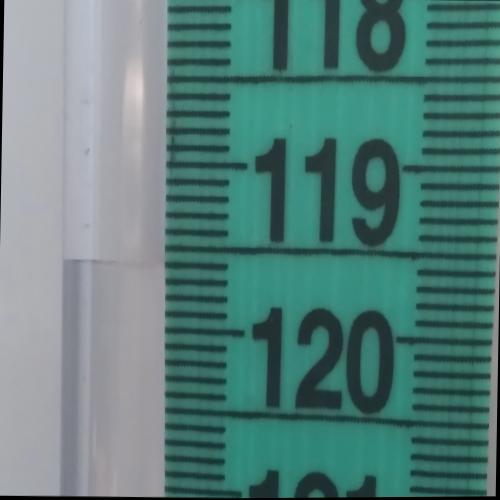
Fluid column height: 119.6 cm